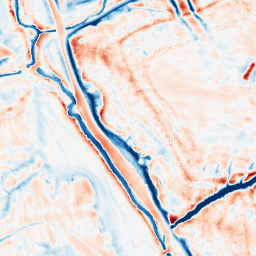
Category: edge_preserving
Decomposition family: bilateral
Decomposition parameters: d: 21
sigma_color: 25
sigma_space: 25
Upsampling method: quartic
Upsampling parameters: scale: 8
Upsampling scale: 8